Field crop: maize
Growth stage: 2
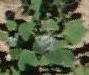
Species: chenopodium